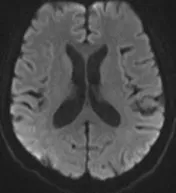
MRI-scan at 1-year follow-up visit. Markedly reduced white matter lesions. Right occipital hyperintensity on T2 reflects brain biopsy area. DWI.
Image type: radiology (mri)